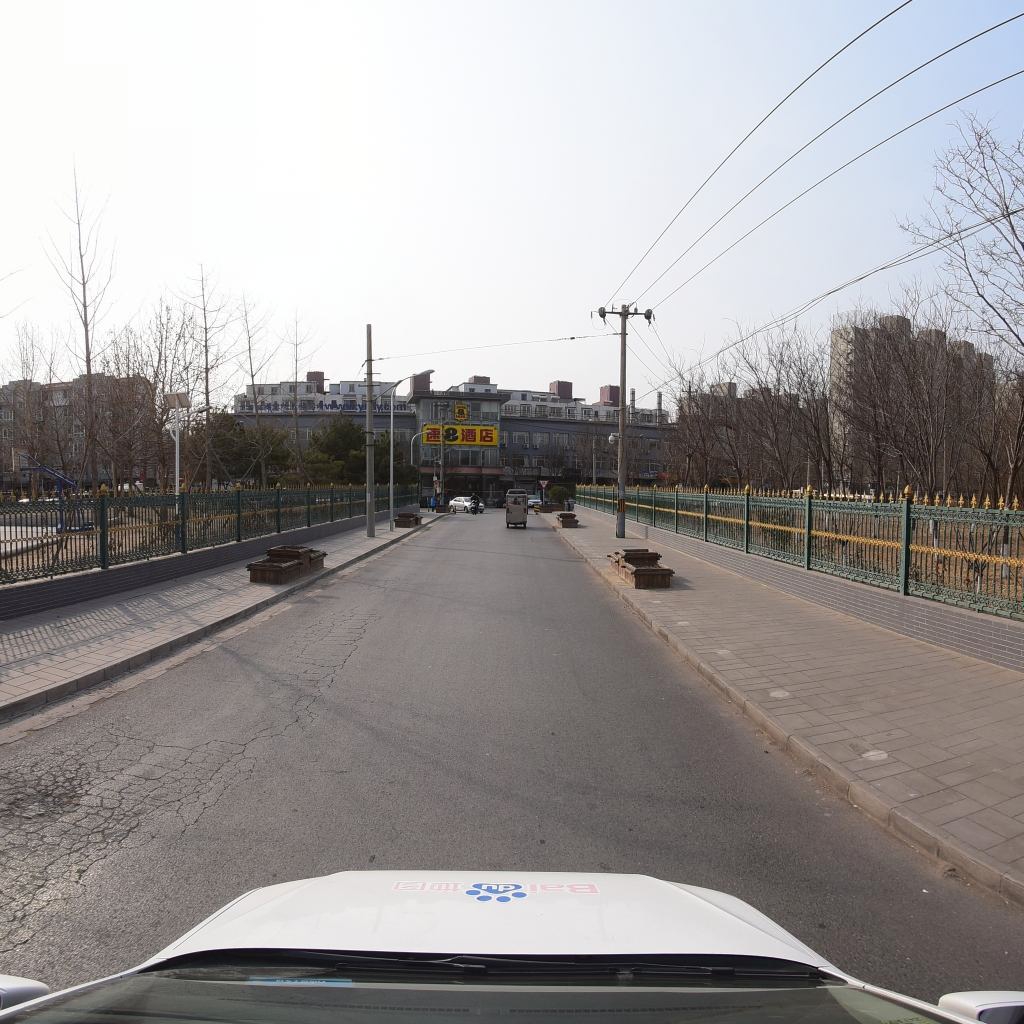
Region: Fengtai
Road damage annotations: alligator crack